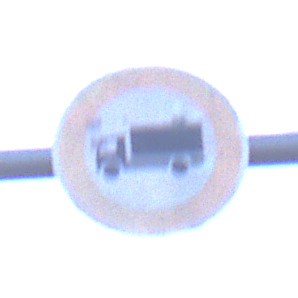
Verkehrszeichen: VerbotFuerKraftfahrzeugeUeberDreiKommaFuenfTonnen
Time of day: SunriseSunset
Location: Outdoor (Nature)
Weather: Clear
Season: NotSpecified
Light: Natural